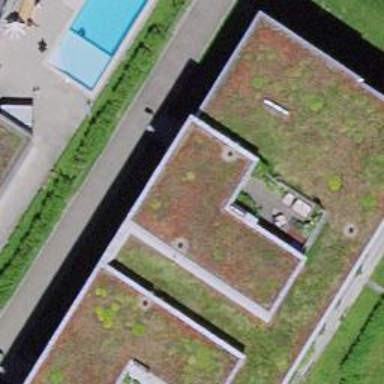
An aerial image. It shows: Building with flat roof.